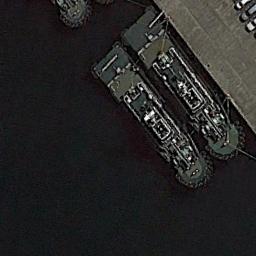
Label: ship